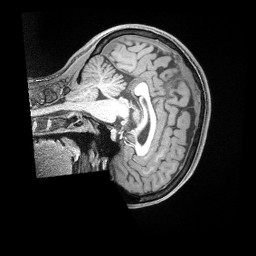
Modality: T1w
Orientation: sagittal
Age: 35
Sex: female
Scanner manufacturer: siemens
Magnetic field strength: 3 T
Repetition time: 2 s
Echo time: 0.00211 s